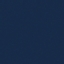
Land use / land cover class: SeaLake